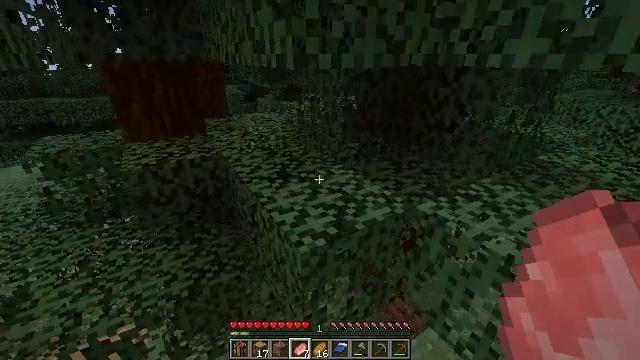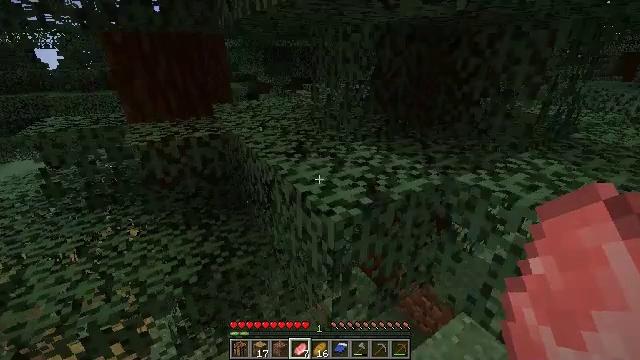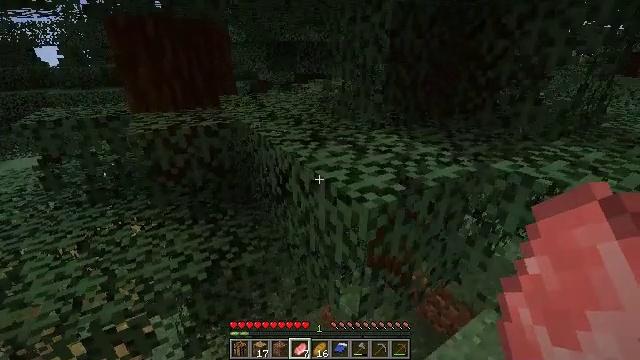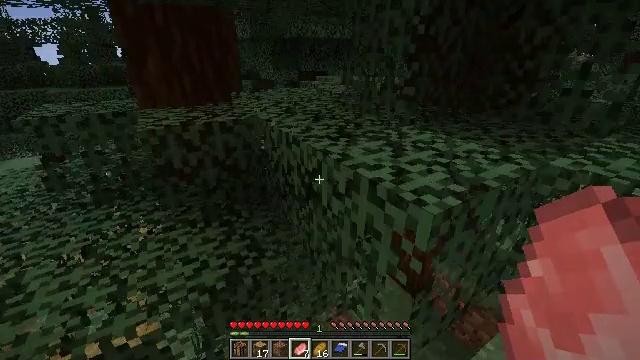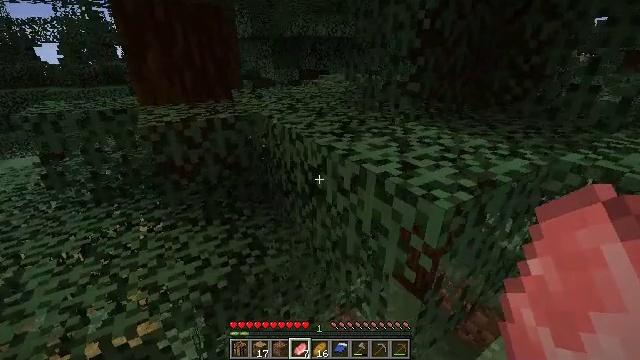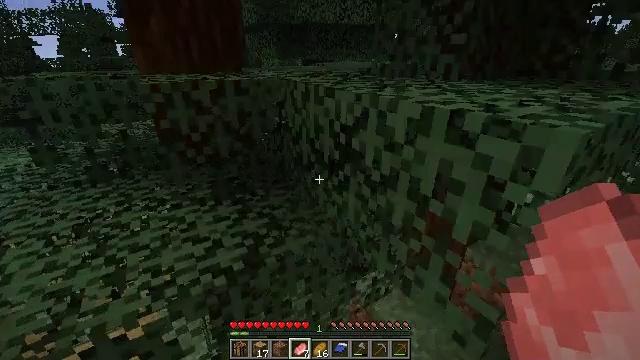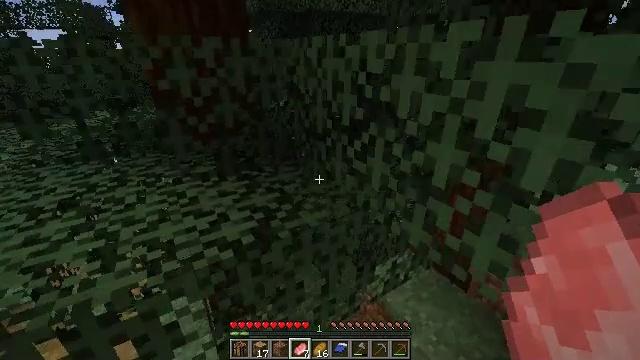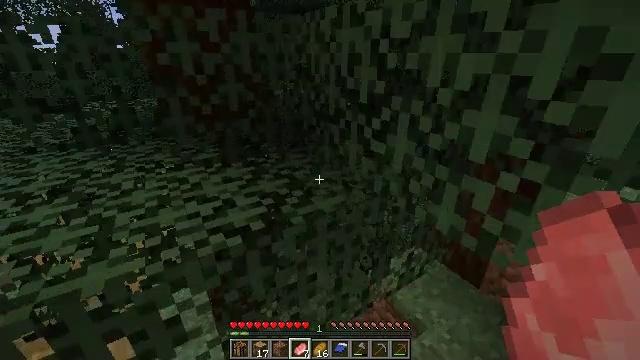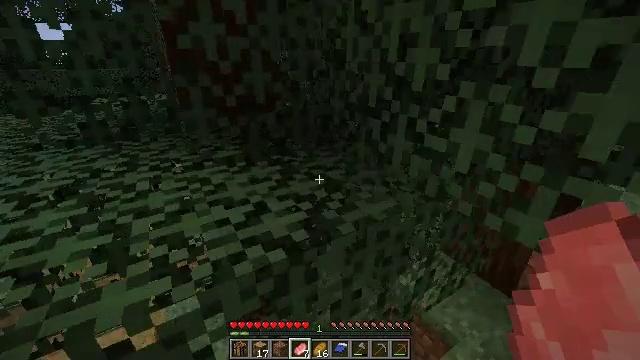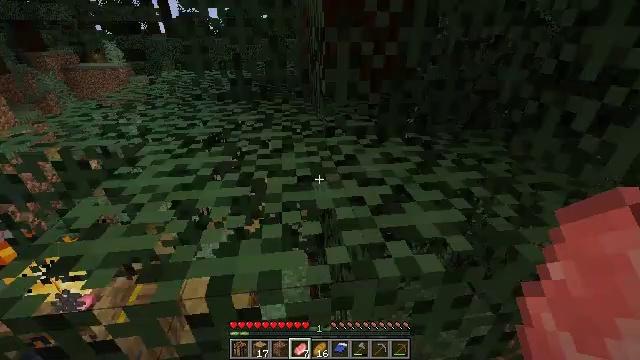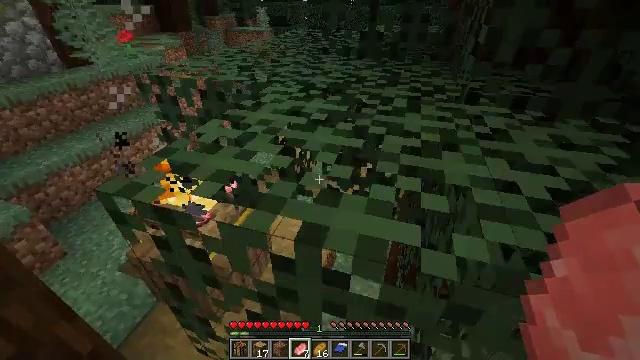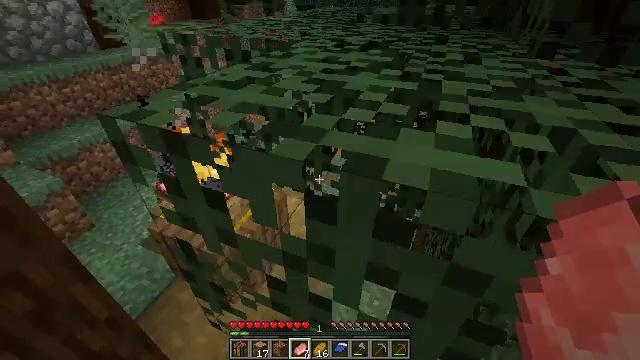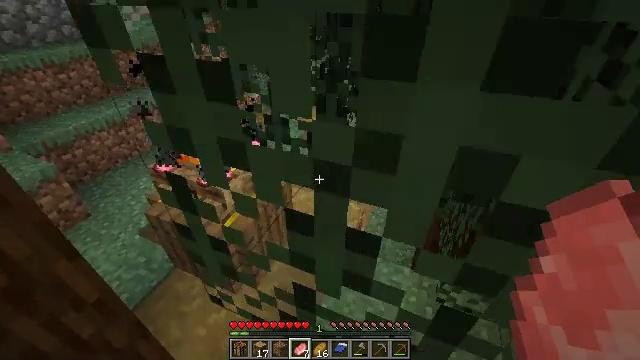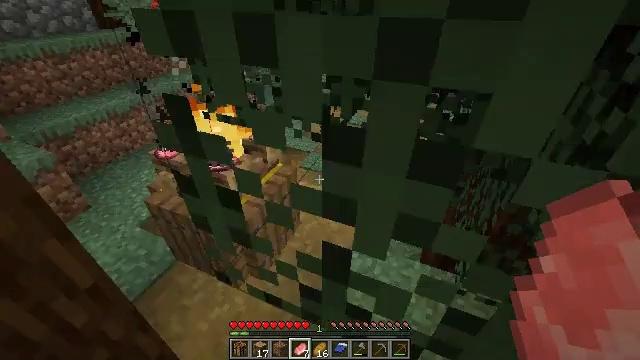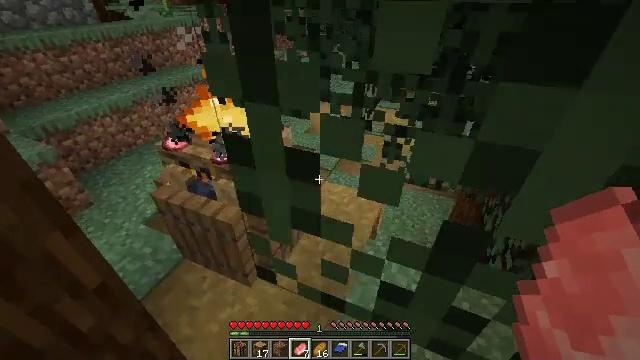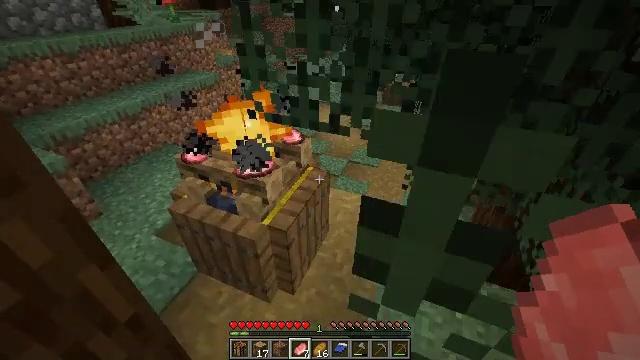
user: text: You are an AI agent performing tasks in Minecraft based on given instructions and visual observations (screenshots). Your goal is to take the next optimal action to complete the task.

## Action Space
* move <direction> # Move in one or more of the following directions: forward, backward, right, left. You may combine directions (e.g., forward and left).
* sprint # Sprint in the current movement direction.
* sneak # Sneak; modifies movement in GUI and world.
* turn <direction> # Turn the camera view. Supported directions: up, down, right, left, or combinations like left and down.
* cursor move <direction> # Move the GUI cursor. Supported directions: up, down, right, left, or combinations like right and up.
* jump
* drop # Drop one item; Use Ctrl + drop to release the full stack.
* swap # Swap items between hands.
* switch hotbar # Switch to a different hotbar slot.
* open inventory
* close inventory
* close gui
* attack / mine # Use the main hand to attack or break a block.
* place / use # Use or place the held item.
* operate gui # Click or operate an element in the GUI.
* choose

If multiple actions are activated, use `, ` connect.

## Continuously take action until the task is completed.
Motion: motion action
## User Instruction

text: Break the mossy cobblestone to gather materials.
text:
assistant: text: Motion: move forward and move left
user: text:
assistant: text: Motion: move forward and move left
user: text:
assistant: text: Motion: move forward and move left
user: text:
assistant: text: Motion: move forward and move left
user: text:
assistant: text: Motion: move forward and move left
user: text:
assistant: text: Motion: move forward and move left
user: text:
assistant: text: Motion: move forward and move left
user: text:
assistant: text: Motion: move forward and move left
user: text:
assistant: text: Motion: move forward and move left, turn left and down
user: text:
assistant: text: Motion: move left, turn left and down
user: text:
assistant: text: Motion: move left, turn left and down
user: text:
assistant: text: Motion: move left
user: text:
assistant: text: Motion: move forward and move left
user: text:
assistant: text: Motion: move forward and move left
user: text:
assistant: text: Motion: move forward and move left
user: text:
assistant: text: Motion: move forward and move left
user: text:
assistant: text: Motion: move forward and move left
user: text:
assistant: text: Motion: move forward and move left
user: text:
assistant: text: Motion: move forward and move left
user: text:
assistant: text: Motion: move forward and move left
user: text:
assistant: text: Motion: move forward and move left, turn right and up
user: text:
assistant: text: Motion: move forward and move left, turn right and up
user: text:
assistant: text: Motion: move forward and move left, turn right and up
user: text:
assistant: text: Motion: move forward and move left, turn right
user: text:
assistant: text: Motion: move forward and move right, turn right and up
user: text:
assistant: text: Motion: move forward and move right
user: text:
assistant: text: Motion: move forward and move right, turn up
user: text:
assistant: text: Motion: move forward and move right, turn left and up
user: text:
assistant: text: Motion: move forward and move right, turn left and up
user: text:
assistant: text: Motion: move forward and move right, turn left